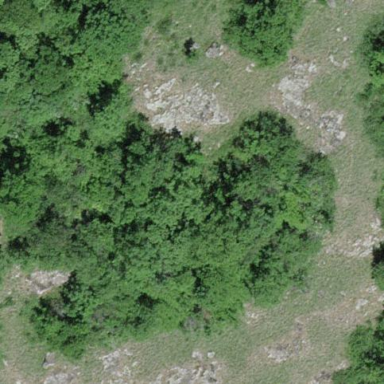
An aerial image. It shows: Landscape of bare rock.